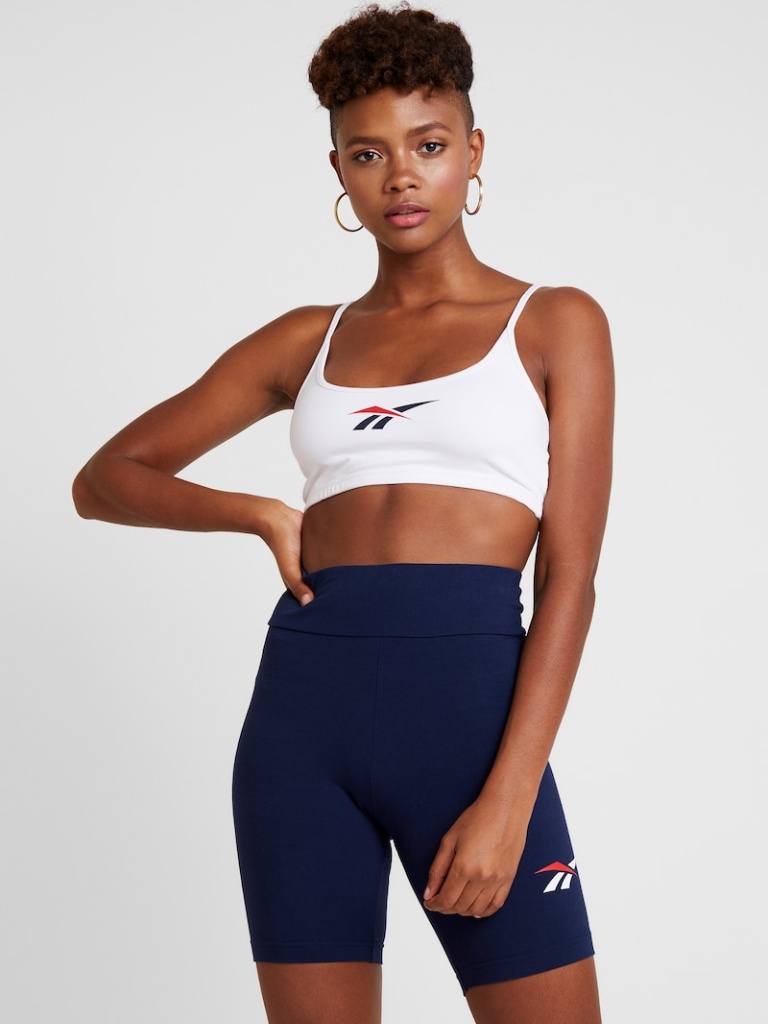
cotton tight sleeveless cropped length Untucked scoop sportswear